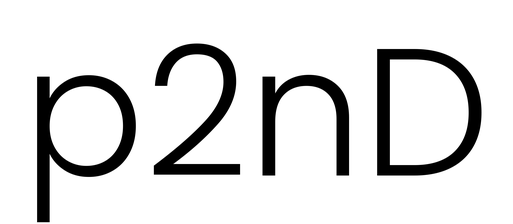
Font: Poppins-Light